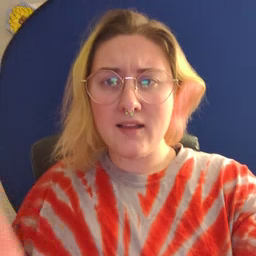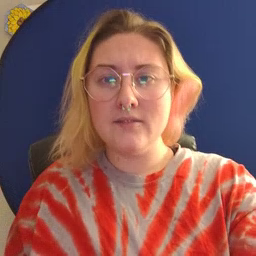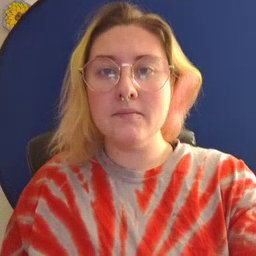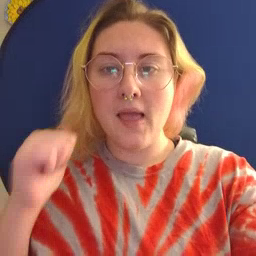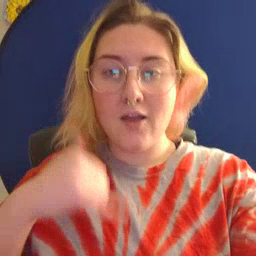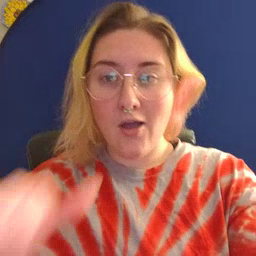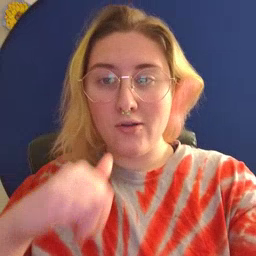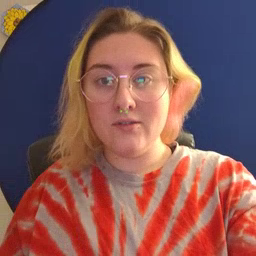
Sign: backyard